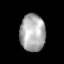
Tissue: lung
Cell type: Endothelial cells
Senescence score: 0.614
Nuclear area (px): 925
Mean DAPI intensity: 171.585